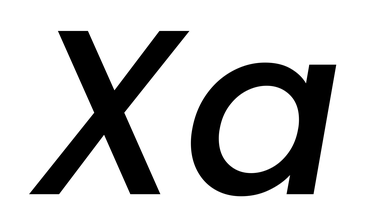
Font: Poppins-MediumItalic